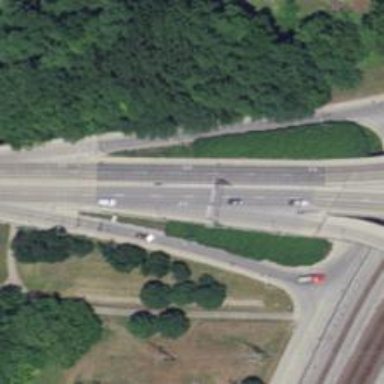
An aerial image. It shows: Secondary link road.